Current action and preconditions to check: trajectory_clear

Your task: For each precondition in the list above, predict whether it will hold at this action.

Consider the current scene as observed from the mobile robot's camera, and analyze the predicted future states of all dynamic agents (e.g., people, animals, vehicles, or any moving entities) within the NEXT SECOND.

IMPORTANT: Only answer "very likely" if you are absolutely certain—based on strong, clear evidence—that a dynamic agent will violate the precondition in the predicted future state. Do NOT answer "very likely" for unlikely, ambiguous, or low-probability risks.

Ask yourself for each precondition: Is there a high probability, with clear and convincing evidence, that the predicted future states of any dynamic agent will interfere with the predicted future state of the currently executing action within the NEXT SECOND, causing that precondition to fail?

Assess the risk level based on these predictions. Use "likely" or "very likely" if motions create a clear risk of interference.

Use "neutral" or "improbable" if agents are nearby but their predicted paths are clearly diverging or non-conflicting.

Failure Risk Categories: "very improbable", "improbable", "neutral", "likely", "very likely"

Answer Format: Output ONLY the probability_of_failure value from these categories: "very improbable", "improbable", "neutral", "likely", "very likely"

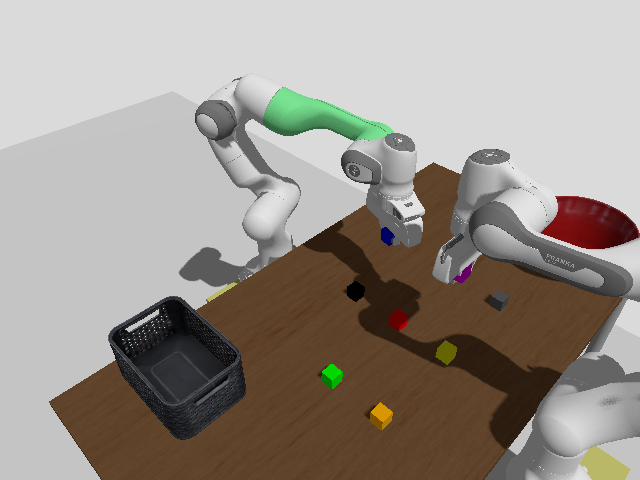

Answer: improbable